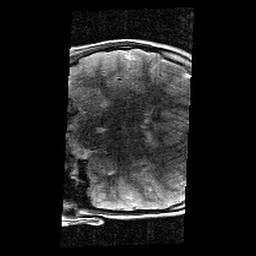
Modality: T2w
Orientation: coronal
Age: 10
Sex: female
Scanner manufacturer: siemens
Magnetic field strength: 3 T
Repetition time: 9.23 s
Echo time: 0.067 s